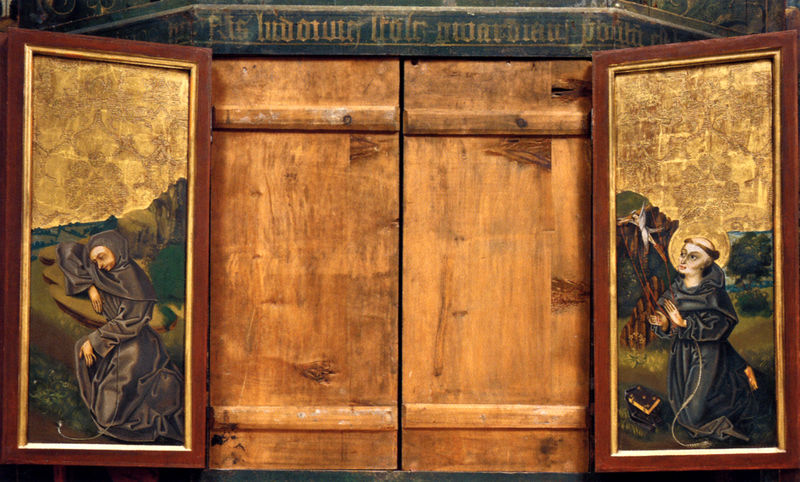
Titel: Hochaltar, Nische an der Schreinrückseite; auf den geöffneten Flügeln Stigmatisation des hl. Franziskus
Künstler: Hans Klocker
Standort: Bozen
Institution: Franziskanerkirche
Schlagwörter: baum, flügel, gemälde, himmel, grün, landschaft, holz, wiese, rahmen, hände, hügel, gold, kutte, schrift, fels, buch, kreuz, text, knien, beten, altar, hochaltar, heiligenschein, jesus, knieend, kniend, mittelalter, mönch, heilige, maria, betend, dyptichon, schrein, goldgrund, rückwand, altarbild, kaputze, tryptichon, tonsur, retabel, stifter, tafeln, flügelaltar, triptychon, diptychon, festtagsseite, fügel, martyr, bruno, leister